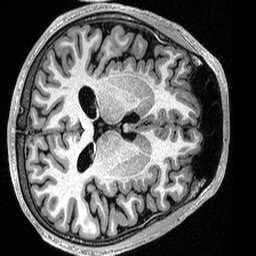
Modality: T1w
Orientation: axial
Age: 22
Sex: male
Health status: healthy
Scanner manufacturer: siemens
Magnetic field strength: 1.5 T
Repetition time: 2.73 s
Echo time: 0.00357 s